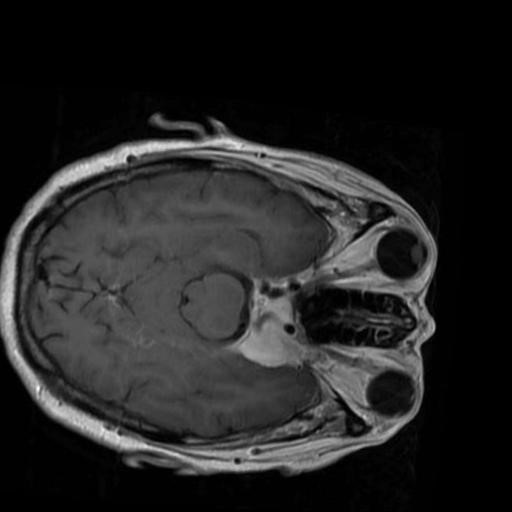
Label: brain_menin